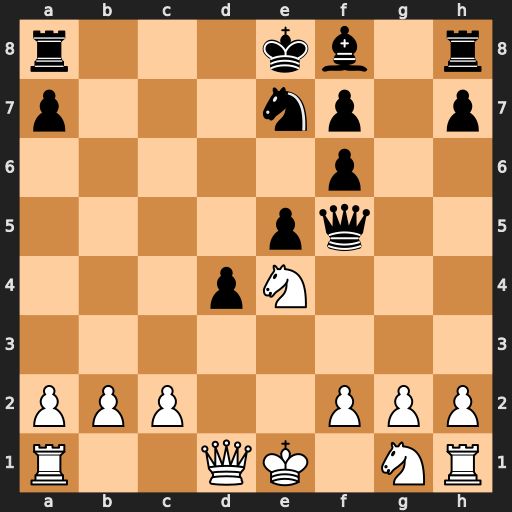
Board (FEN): r3kb1r/p3np1p/5p2/4pq2/3pN3/8/PPP2PPP/R2QK1NR
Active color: w
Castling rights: KQkq
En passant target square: -
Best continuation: Nd6+ Kd7 Nxf5